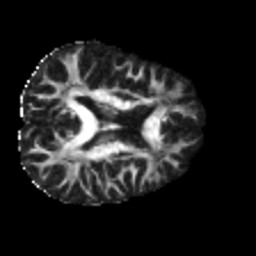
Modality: FA
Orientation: axial
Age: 30
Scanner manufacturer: philips
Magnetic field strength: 3 T
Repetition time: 8.6 s
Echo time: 0.127 s